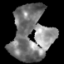
Tissue: skin
Cell type: Epithelial cells
Senescence score: 0.2511
Nuclear area (px): 2084
Mean DAPI intensity: 124.699